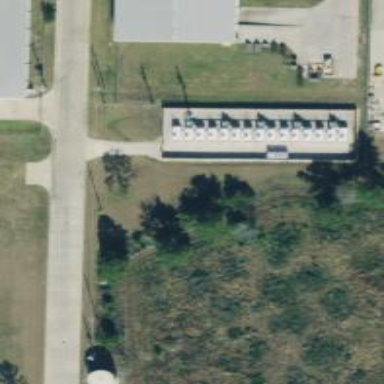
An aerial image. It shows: Generator for power supply.